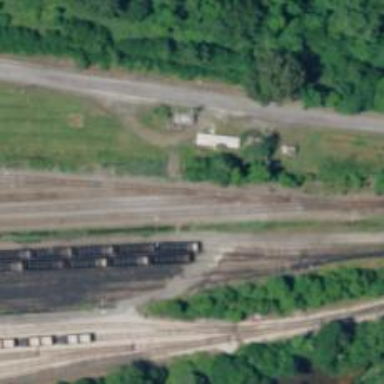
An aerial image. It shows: Railway yard.